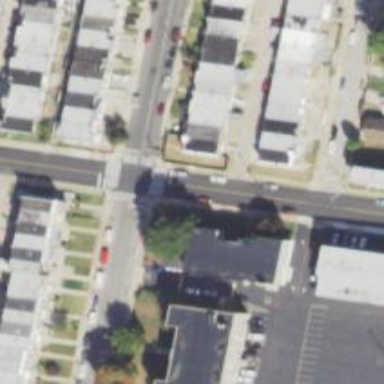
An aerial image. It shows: Alleyway designated as service road.